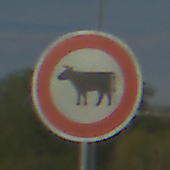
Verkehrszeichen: VerbotViehtrieb
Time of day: MorningAfternoon
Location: Outdoor (Suburban)
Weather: PartlyCloudy
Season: NotSpecified
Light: Natural